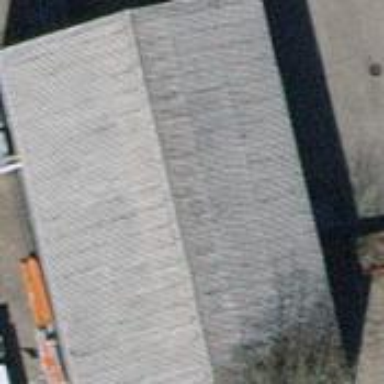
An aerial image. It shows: Industrial building.